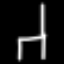
Label: chair